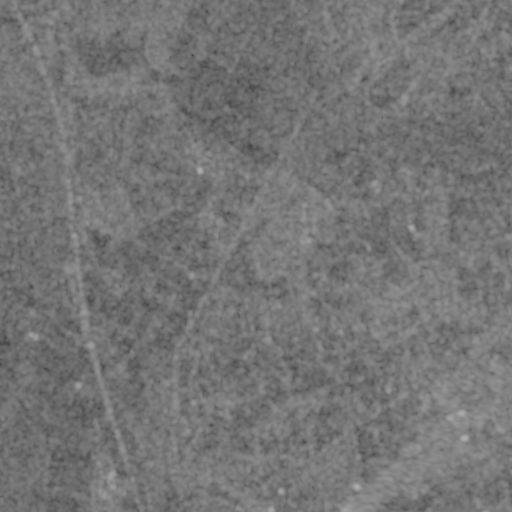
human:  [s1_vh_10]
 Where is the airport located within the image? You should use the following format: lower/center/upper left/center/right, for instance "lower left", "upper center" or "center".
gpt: The airport is located in the left of the image.
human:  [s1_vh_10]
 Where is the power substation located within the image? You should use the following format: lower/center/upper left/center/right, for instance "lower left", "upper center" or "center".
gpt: The power substation is located in the upper right of the image.
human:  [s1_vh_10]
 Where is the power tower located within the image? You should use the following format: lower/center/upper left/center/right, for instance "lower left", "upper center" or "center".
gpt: The power tower is located in the upper right of the image.
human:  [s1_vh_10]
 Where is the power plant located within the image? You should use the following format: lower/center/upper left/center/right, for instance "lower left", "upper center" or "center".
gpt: There is no power plant in the image.

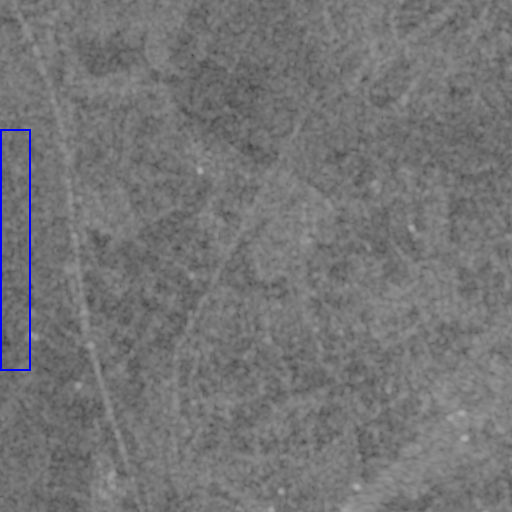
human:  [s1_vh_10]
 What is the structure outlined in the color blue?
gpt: The structure outlined in blue is an airport.
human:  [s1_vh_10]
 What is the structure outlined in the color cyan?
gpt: There is no cyan outline.